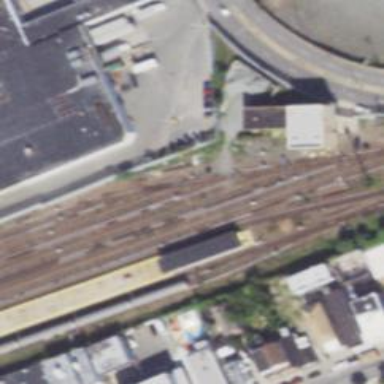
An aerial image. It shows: Yard area with electrified rail tracks.